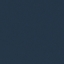
Land use / land cover: SeaLake